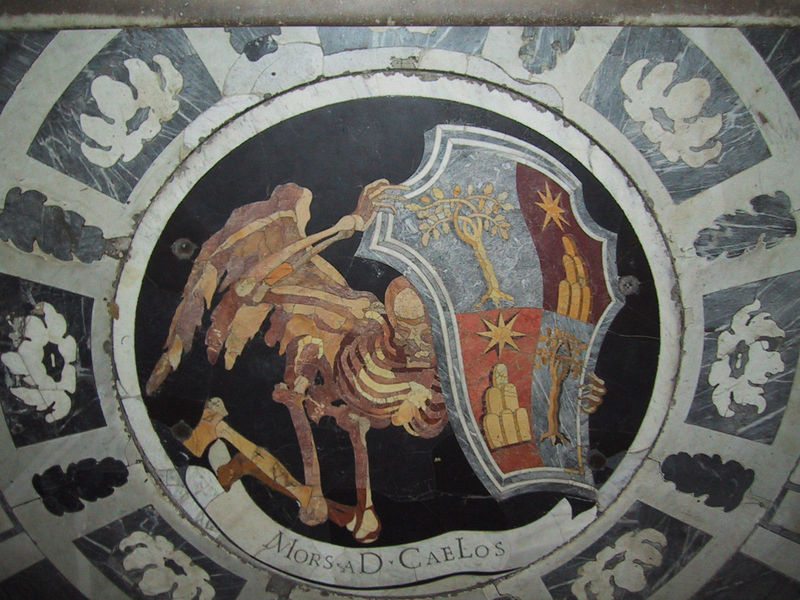
Titel: Umgestaltung der Chigi-Kapelle
Künstler: Giovanni Lorenzo Bernini
Standort: Rom, S. Maria del Popolo, Chigi-Kapelle (EU - I - Latium)
Schlagwörter: baum, blau, flügel, blumen, marmor, schwarz, blüten, rot, muster, halten, stein, tod, boden, blatt, kreis, rund, papst, verzierung, knochen, fussboden, schild, stern, rippen, fliesen, mosaik, intarsien, wappen, skelett, fassung, grabsteine, skelette, eichel, heraldik, sensemann, der tod, mors, mors ad caelos, knieends